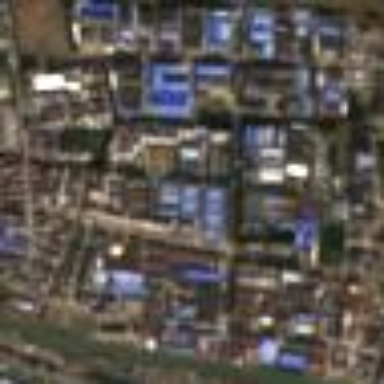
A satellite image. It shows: Industrial area.